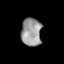
Tissue: lung
Cell type: Myeloid cells
Senescence score: 0.2158
Nuclear area (px): 552
Mean DAPI intensity: 154.069